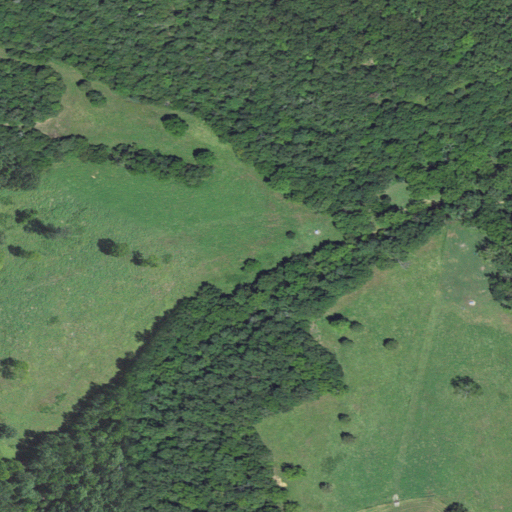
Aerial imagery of valley in Missouri named Duke Hollow containing deciduous forest, pasture, and mixed forest